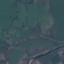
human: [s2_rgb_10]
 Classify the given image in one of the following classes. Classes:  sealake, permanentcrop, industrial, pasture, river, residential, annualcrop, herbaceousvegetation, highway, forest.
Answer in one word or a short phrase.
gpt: Pasture